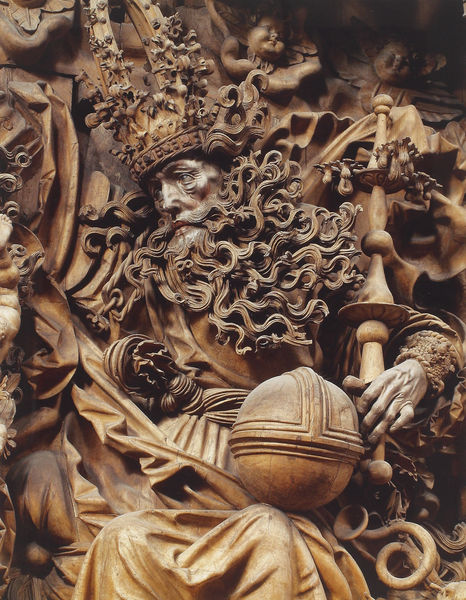
Titel: Hochaltar im Münster St. Stephanus in Breisach
Künstler: H. L. Meister
Standort: Breisach, Münster St. Stephan (EU - D - BW)
Schlagwörter: hand, mann, holz, bart, falten, stein, figur, gewand, krone, locke, locken, engel, relief, wild, könig, kraft, plastisch, putten, schnitzwerk, insignien, zepter, szepter, unruhig, konig, reichsapfel, weltenkugel, kron